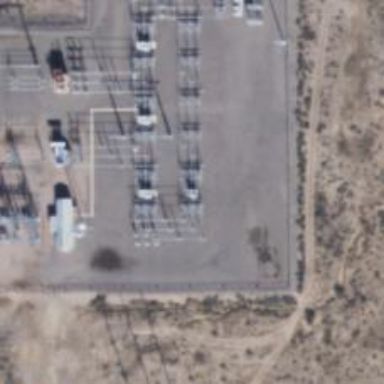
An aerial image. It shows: Switch for power supply.